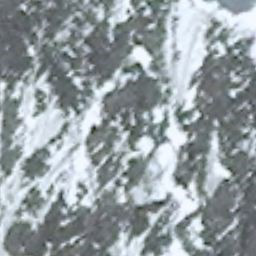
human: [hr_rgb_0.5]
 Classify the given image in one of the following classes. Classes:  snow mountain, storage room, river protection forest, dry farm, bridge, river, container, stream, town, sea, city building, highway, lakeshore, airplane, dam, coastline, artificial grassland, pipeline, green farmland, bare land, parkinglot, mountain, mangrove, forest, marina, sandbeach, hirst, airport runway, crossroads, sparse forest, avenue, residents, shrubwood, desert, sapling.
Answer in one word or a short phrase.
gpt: snow mountain